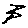
Label: zigzag